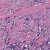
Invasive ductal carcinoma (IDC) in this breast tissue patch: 1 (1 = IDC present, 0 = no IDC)